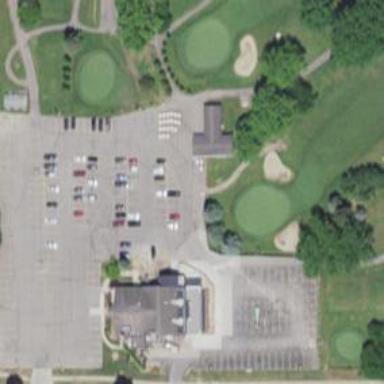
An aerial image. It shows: Golf-related image.